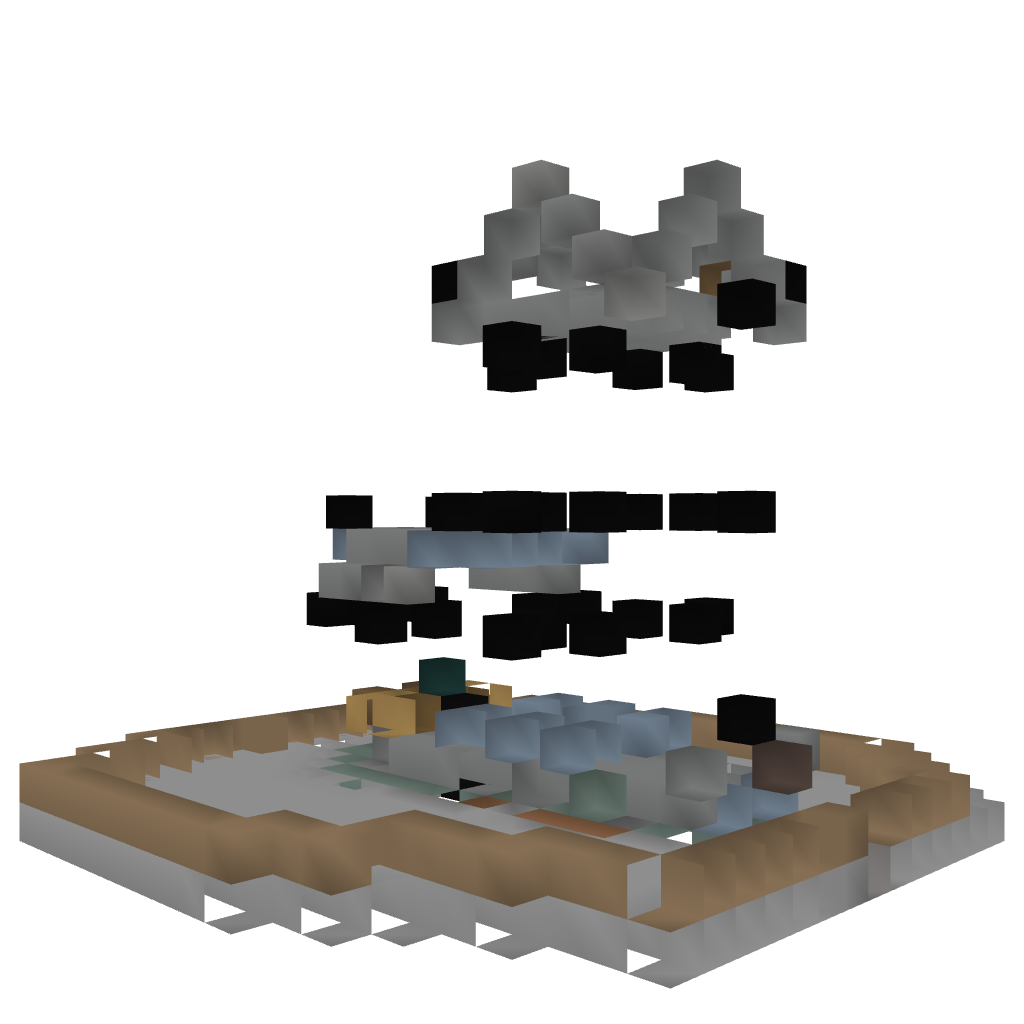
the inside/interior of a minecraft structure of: Small chapel